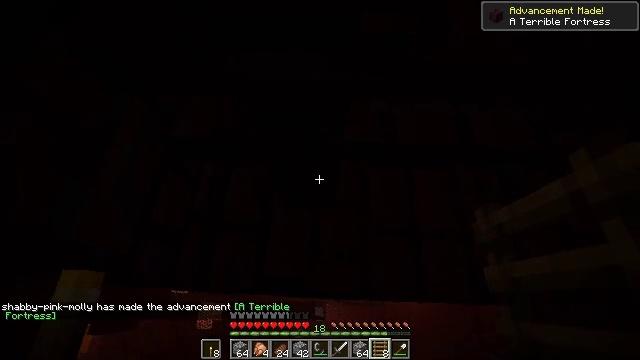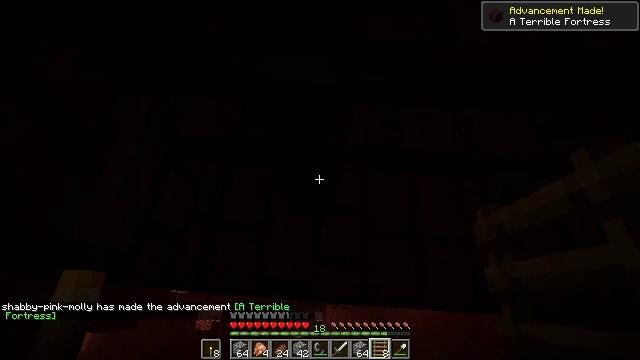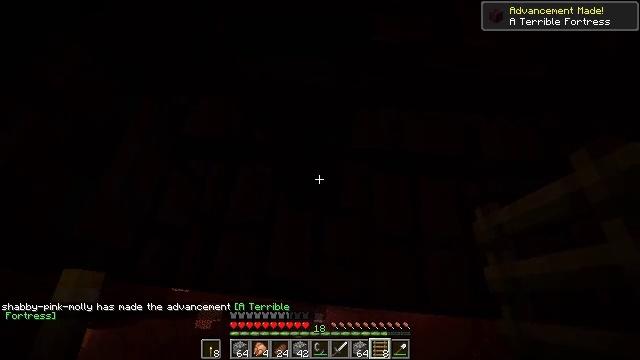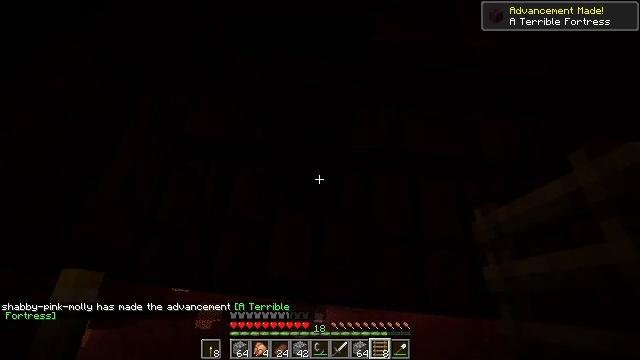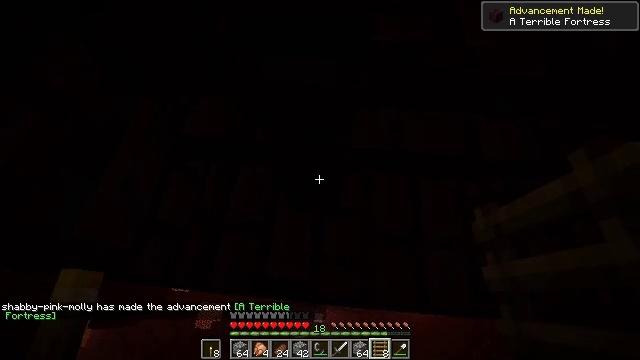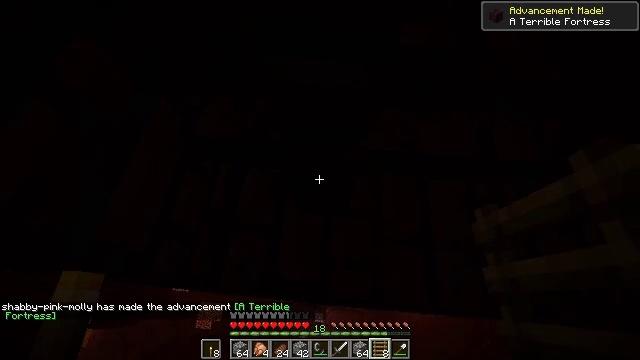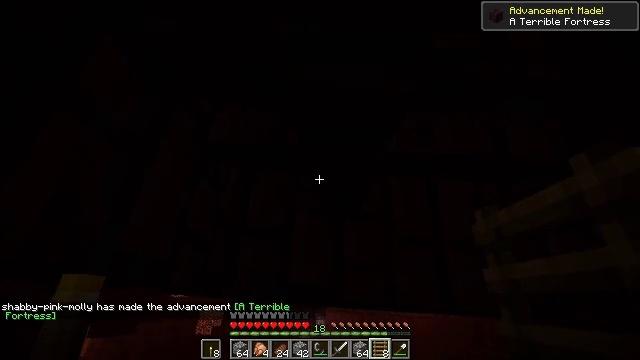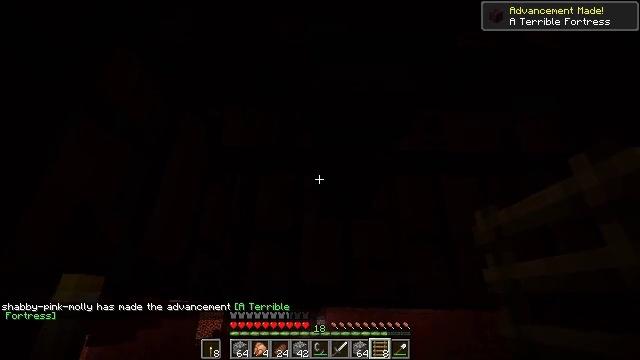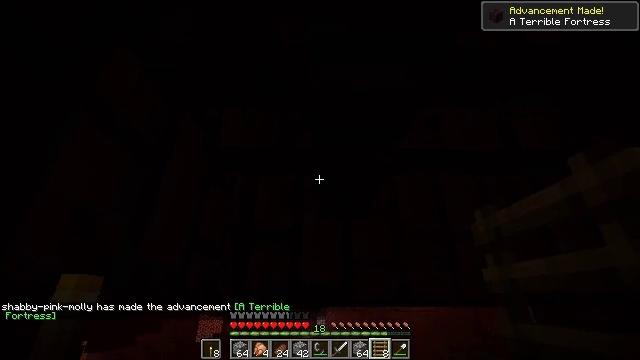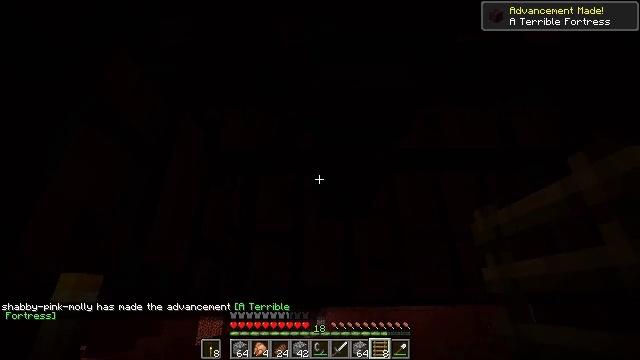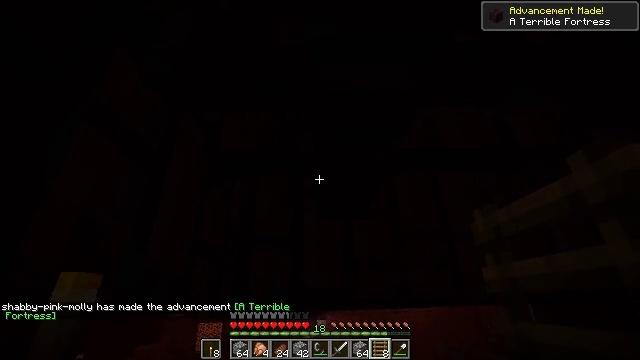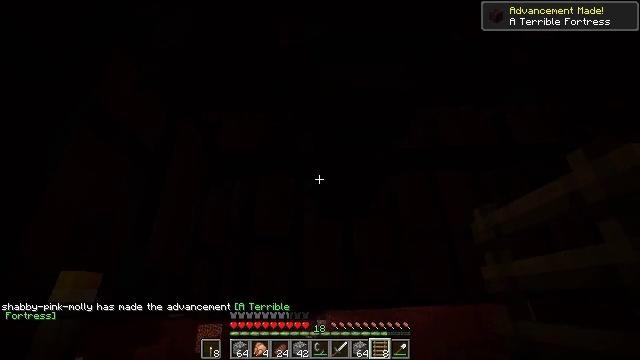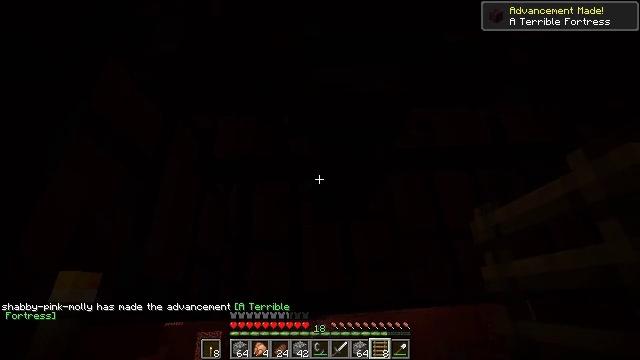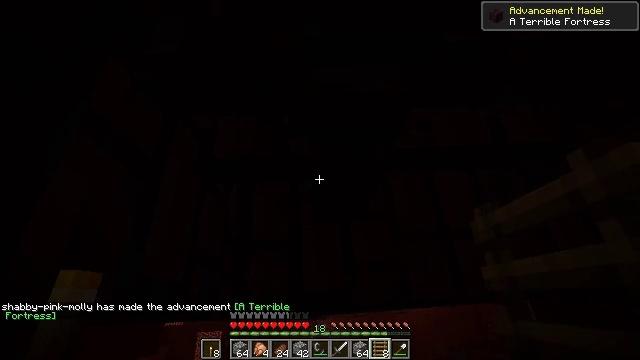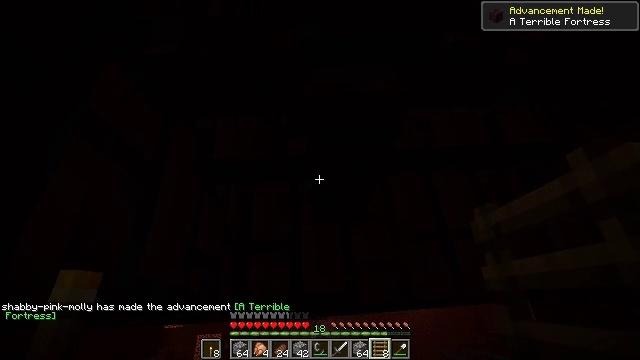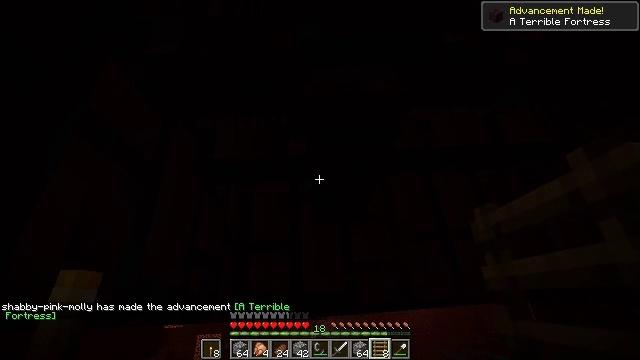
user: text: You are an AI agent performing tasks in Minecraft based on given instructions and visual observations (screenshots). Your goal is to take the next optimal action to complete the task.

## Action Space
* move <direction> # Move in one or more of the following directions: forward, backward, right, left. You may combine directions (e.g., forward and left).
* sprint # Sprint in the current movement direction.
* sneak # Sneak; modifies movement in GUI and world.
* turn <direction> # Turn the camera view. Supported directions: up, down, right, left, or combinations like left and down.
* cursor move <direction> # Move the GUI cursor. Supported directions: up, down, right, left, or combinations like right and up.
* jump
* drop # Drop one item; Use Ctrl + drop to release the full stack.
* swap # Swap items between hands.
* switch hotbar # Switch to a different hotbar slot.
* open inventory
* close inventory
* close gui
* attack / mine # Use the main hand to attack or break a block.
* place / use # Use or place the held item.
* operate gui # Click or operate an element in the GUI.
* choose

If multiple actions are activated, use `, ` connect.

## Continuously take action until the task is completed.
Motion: motion action
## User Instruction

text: Attack the nether brick fence to break it down.
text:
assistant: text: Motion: sneak, turn left
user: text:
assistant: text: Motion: sneak, turn left
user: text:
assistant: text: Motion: sneak
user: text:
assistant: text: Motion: move left, sneak
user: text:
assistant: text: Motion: move left, sneak
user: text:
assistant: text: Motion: move left, sneak, turn right
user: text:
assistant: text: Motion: sneak, turn right
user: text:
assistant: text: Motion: sneak, turn right
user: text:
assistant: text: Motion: sneak
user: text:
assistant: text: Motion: sneak
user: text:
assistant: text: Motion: sneak
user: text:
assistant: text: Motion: sneak, turn right
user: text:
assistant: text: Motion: sneak
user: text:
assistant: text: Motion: sneak
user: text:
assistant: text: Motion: sneak
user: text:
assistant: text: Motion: sneak
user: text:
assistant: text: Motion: sneak
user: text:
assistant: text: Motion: sneak
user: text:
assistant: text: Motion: sneak
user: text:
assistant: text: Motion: sneak
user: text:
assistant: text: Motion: sneak
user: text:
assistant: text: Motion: sneak
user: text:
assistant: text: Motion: sneak
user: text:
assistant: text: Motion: sneak
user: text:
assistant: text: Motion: sneak
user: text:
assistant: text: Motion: sneak
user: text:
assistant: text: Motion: sneak
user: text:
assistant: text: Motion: sneak
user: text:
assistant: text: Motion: sneak
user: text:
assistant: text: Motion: sneak